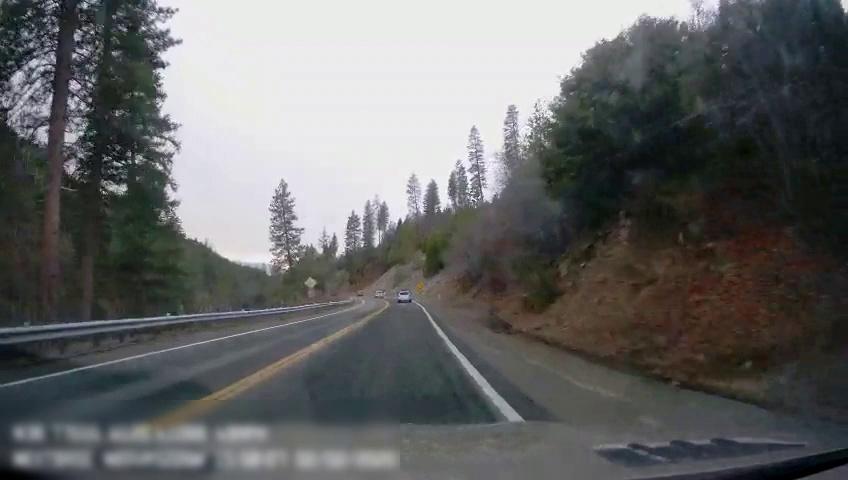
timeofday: Day
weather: Cloudy
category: Drivable Space
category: Vehicles | Car
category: Vehicles | SUV
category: Lanes | Current Lane
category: Lanes | Current Lane
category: Lanes | Opposite Lane